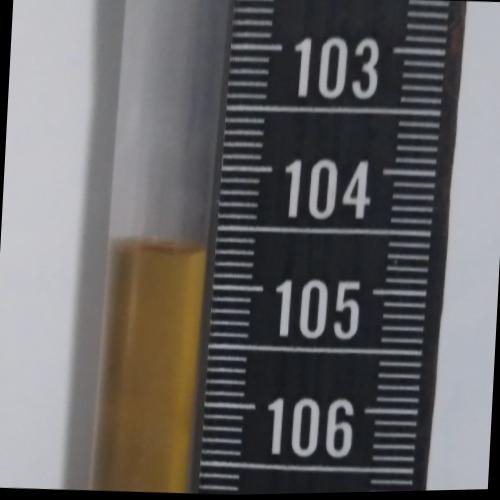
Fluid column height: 104.7 cm